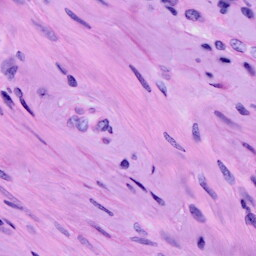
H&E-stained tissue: Cervix